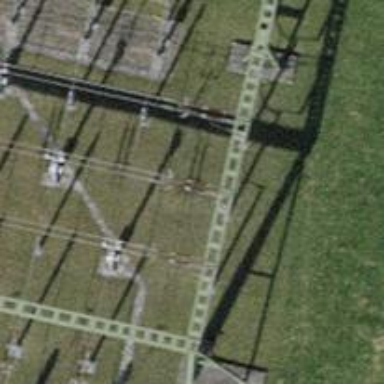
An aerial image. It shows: Insulator used in power systems.